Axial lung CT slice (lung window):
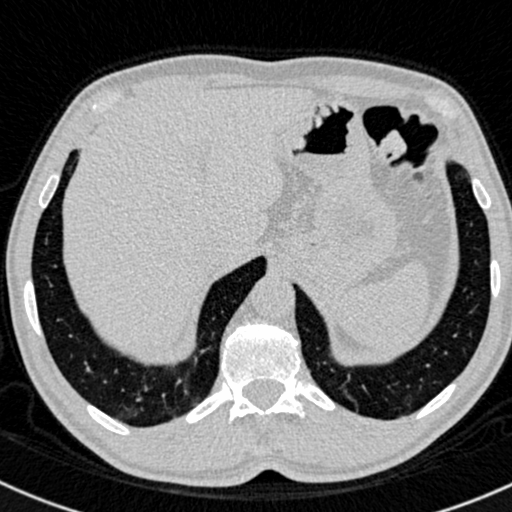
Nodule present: no